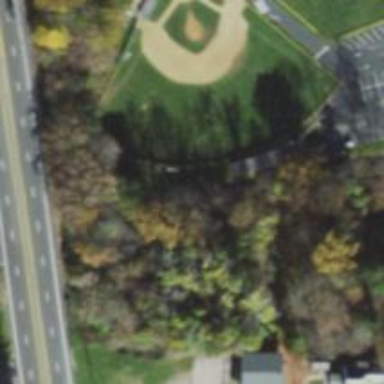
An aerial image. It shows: Baseball pitch for leisure land activities.